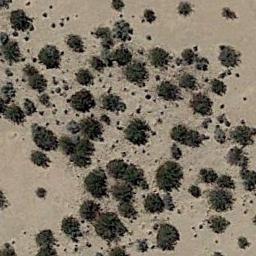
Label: chaparral